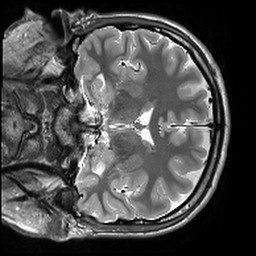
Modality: T2w
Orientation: coronal
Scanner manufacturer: siemens
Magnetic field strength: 3 T
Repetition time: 10.64 s
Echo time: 0.05 s